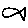
Label: fish